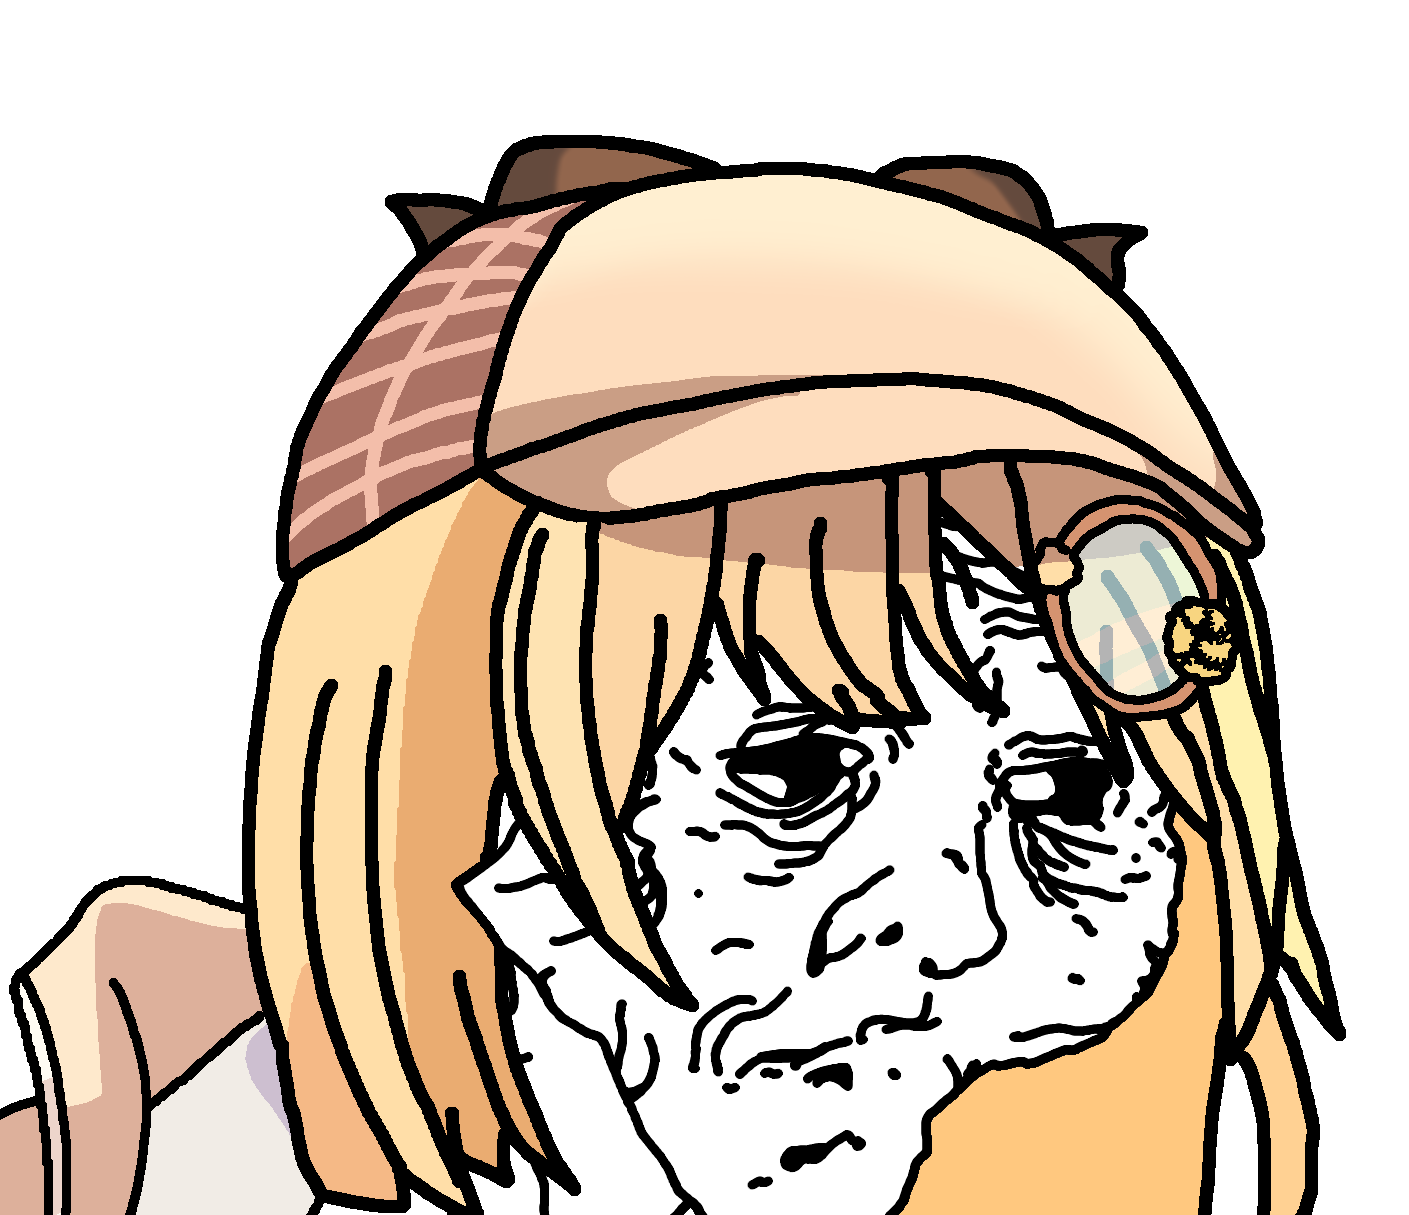
Label: 5_Yes_Honey